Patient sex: F
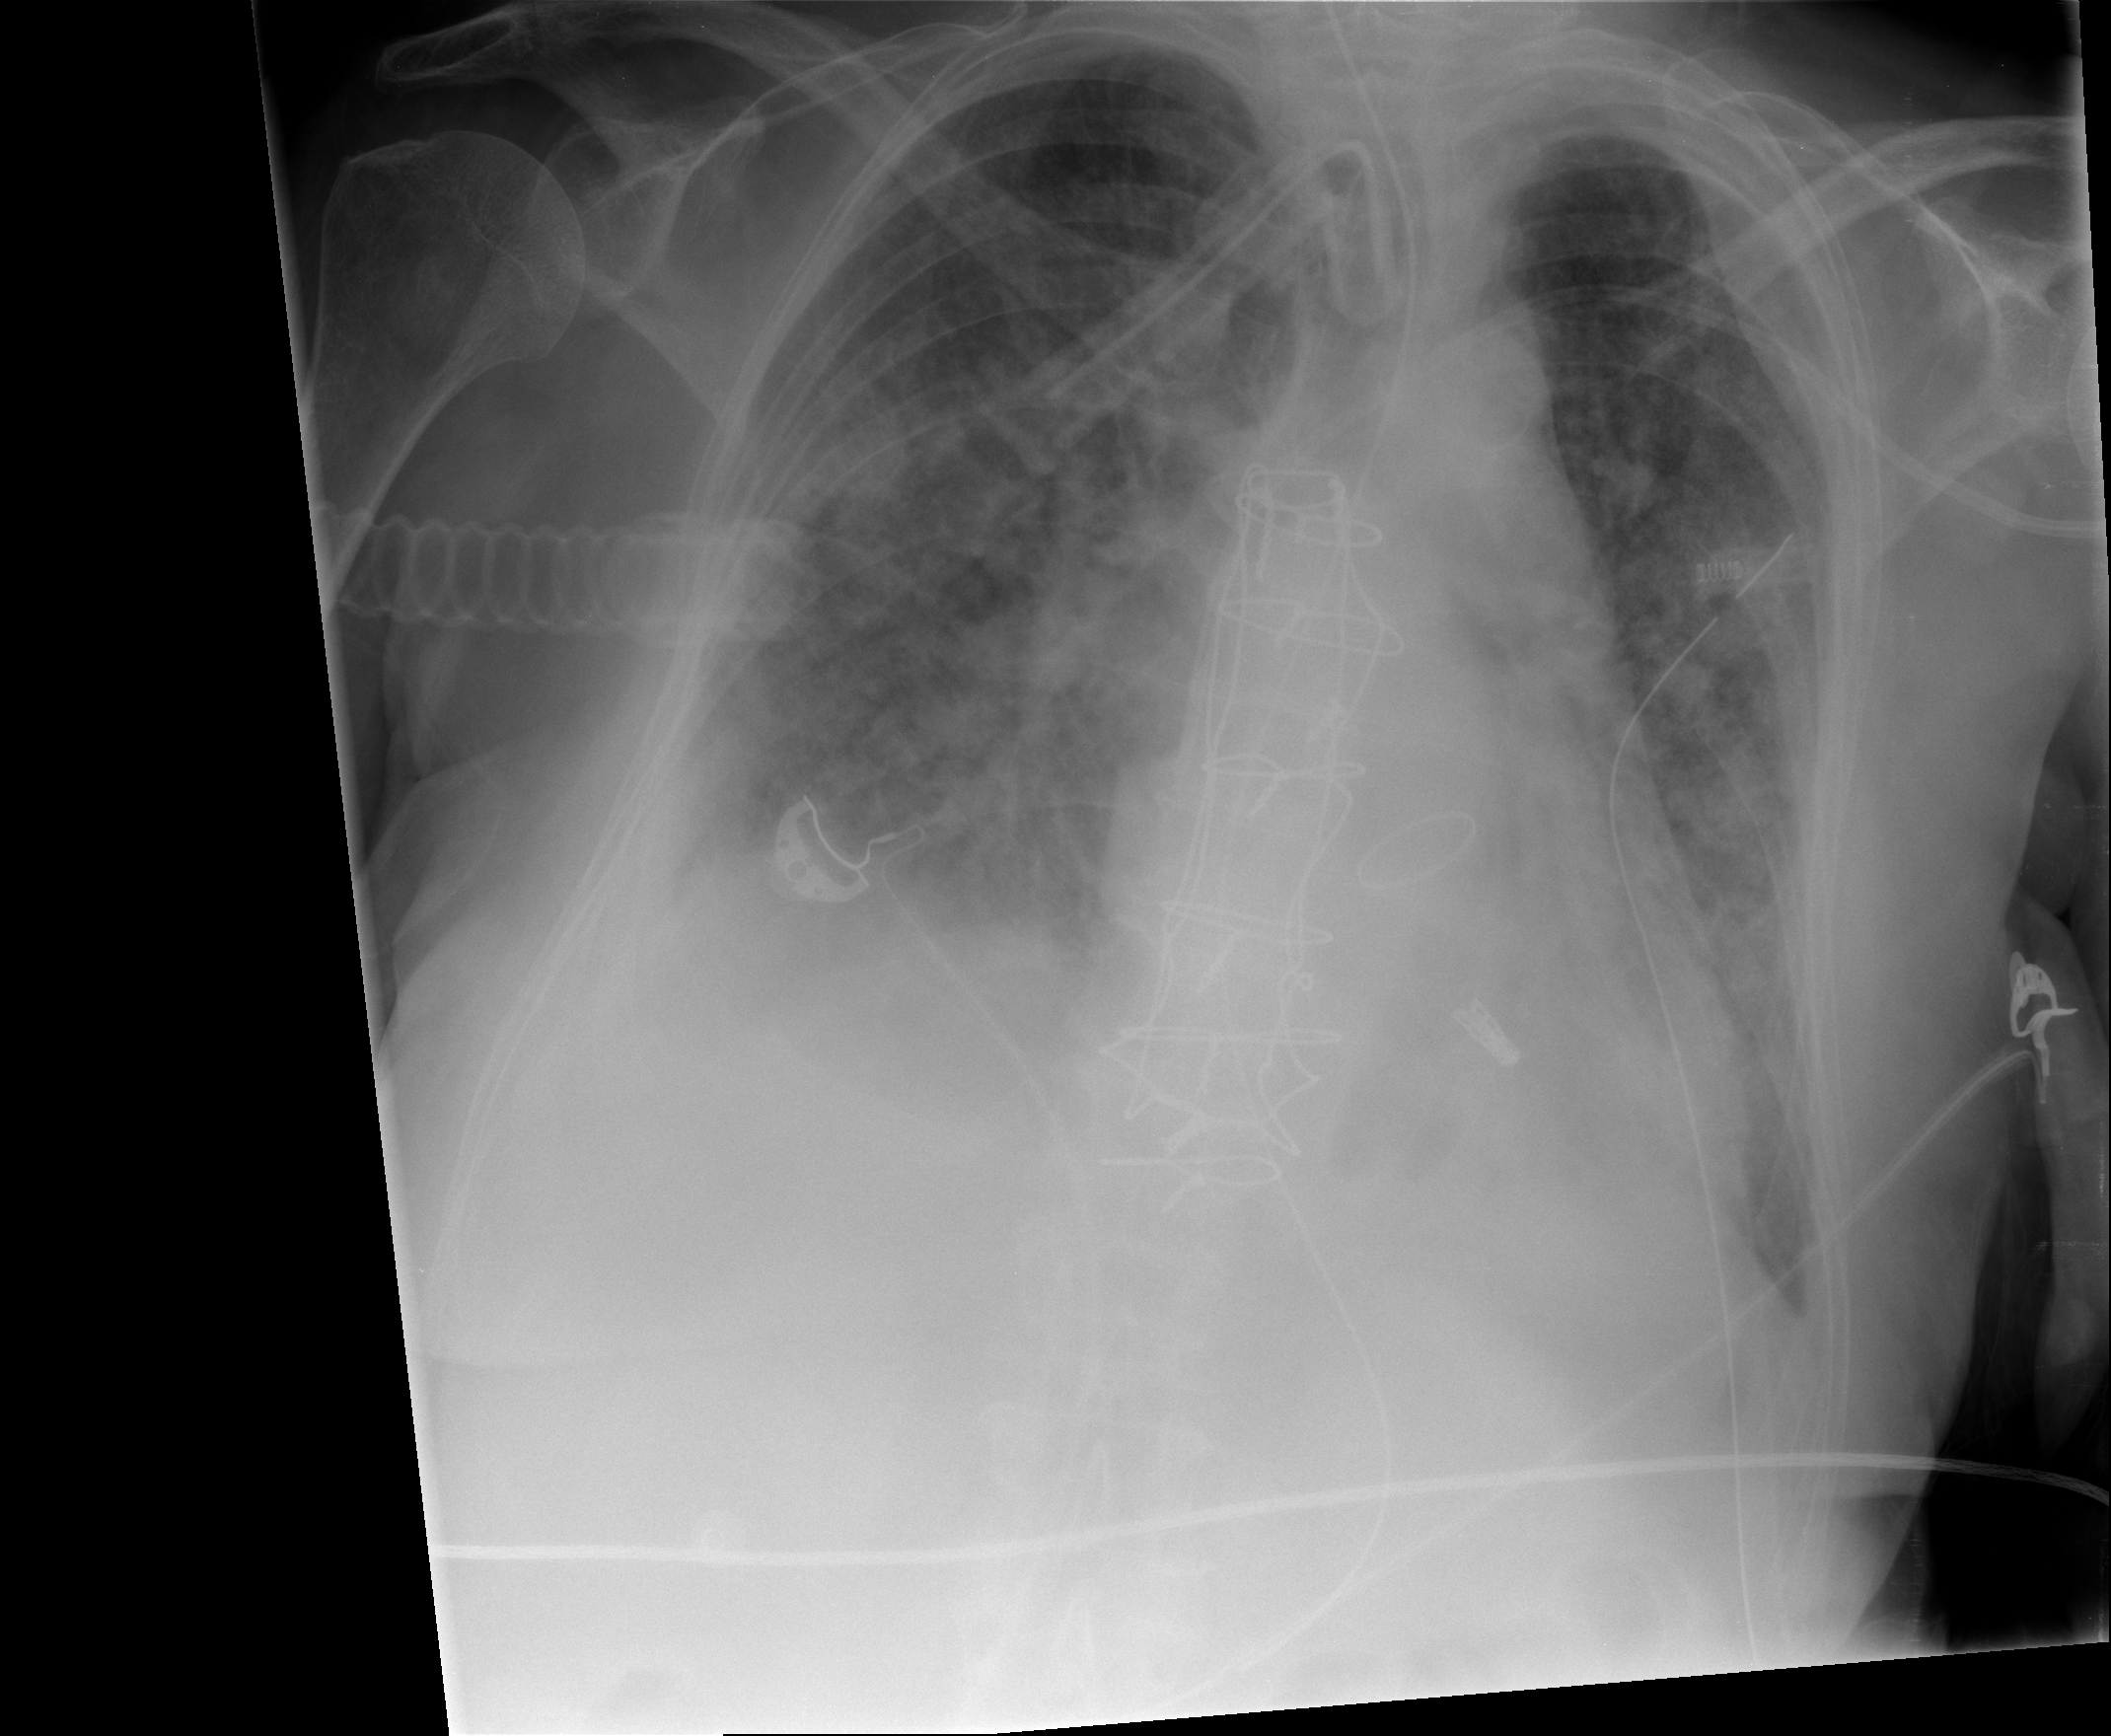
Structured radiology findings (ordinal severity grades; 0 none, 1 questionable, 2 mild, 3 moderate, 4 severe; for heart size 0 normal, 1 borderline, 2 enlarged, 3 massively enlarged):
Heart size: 0
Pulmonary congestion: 1
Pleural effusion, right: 2
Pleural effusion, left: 1
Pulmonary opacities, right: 3
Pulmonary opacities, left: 3
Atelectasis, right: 0
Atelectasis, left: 2